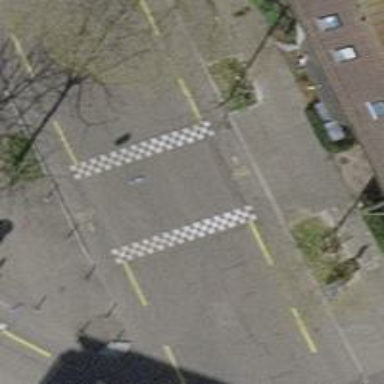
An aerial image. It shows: Residential road with asphalt surface. There are sidewalks on both sides and cycle lane on both sides as well.